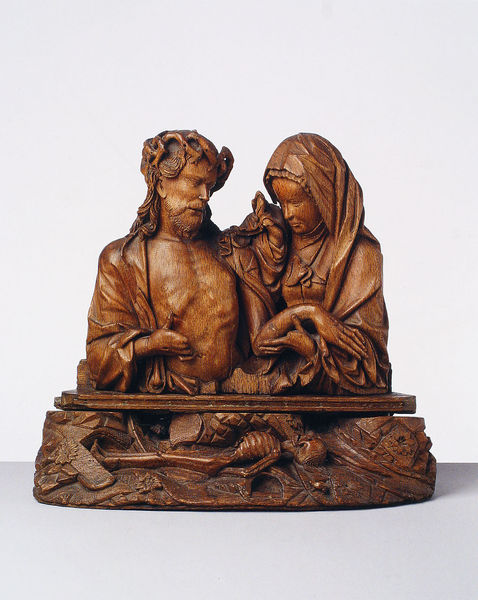
Titel: Beweinung Christi
Künstler: Arnt van Tricht
Institution: Köln, Kolumba
Schlagwörter: mann, nackt, umhang, frau, holz, tuch, arm, schädel, toter, figur, haare, mantel, paar, skulptur, oben, unten, knochen, krank, schnitzerei, skelett, christus, jesus, dornenkrone, gerippe, gebeine